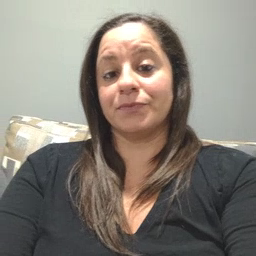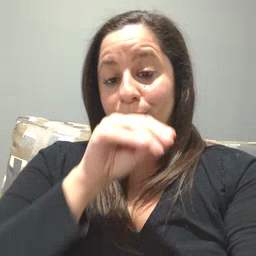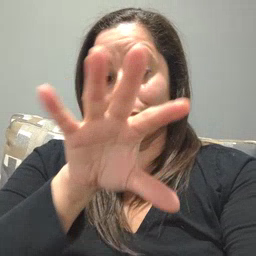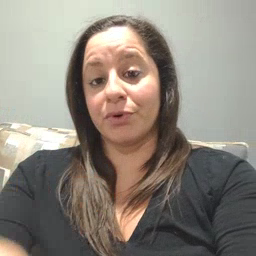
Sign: blow